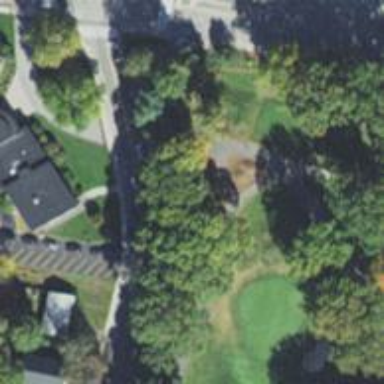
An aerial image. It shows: Path for both road and golf.